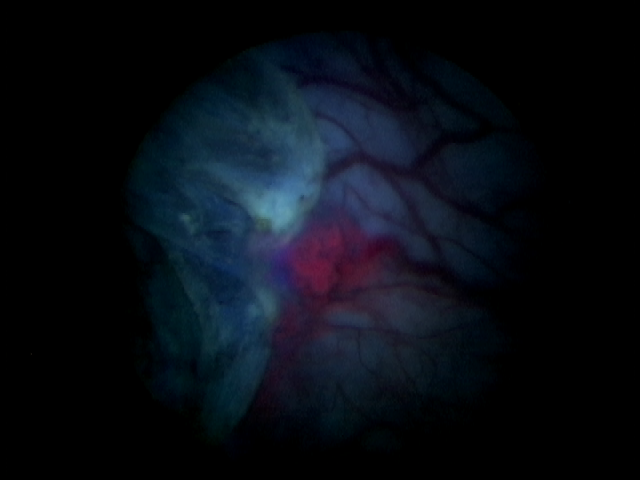
Modality: BLC
Class: Anatomical landmarks
Subclass: ResectionBed
Lesion: L1
Stage: Ta
Morphology: Papillary
Bladder cancer association: No